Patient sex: F
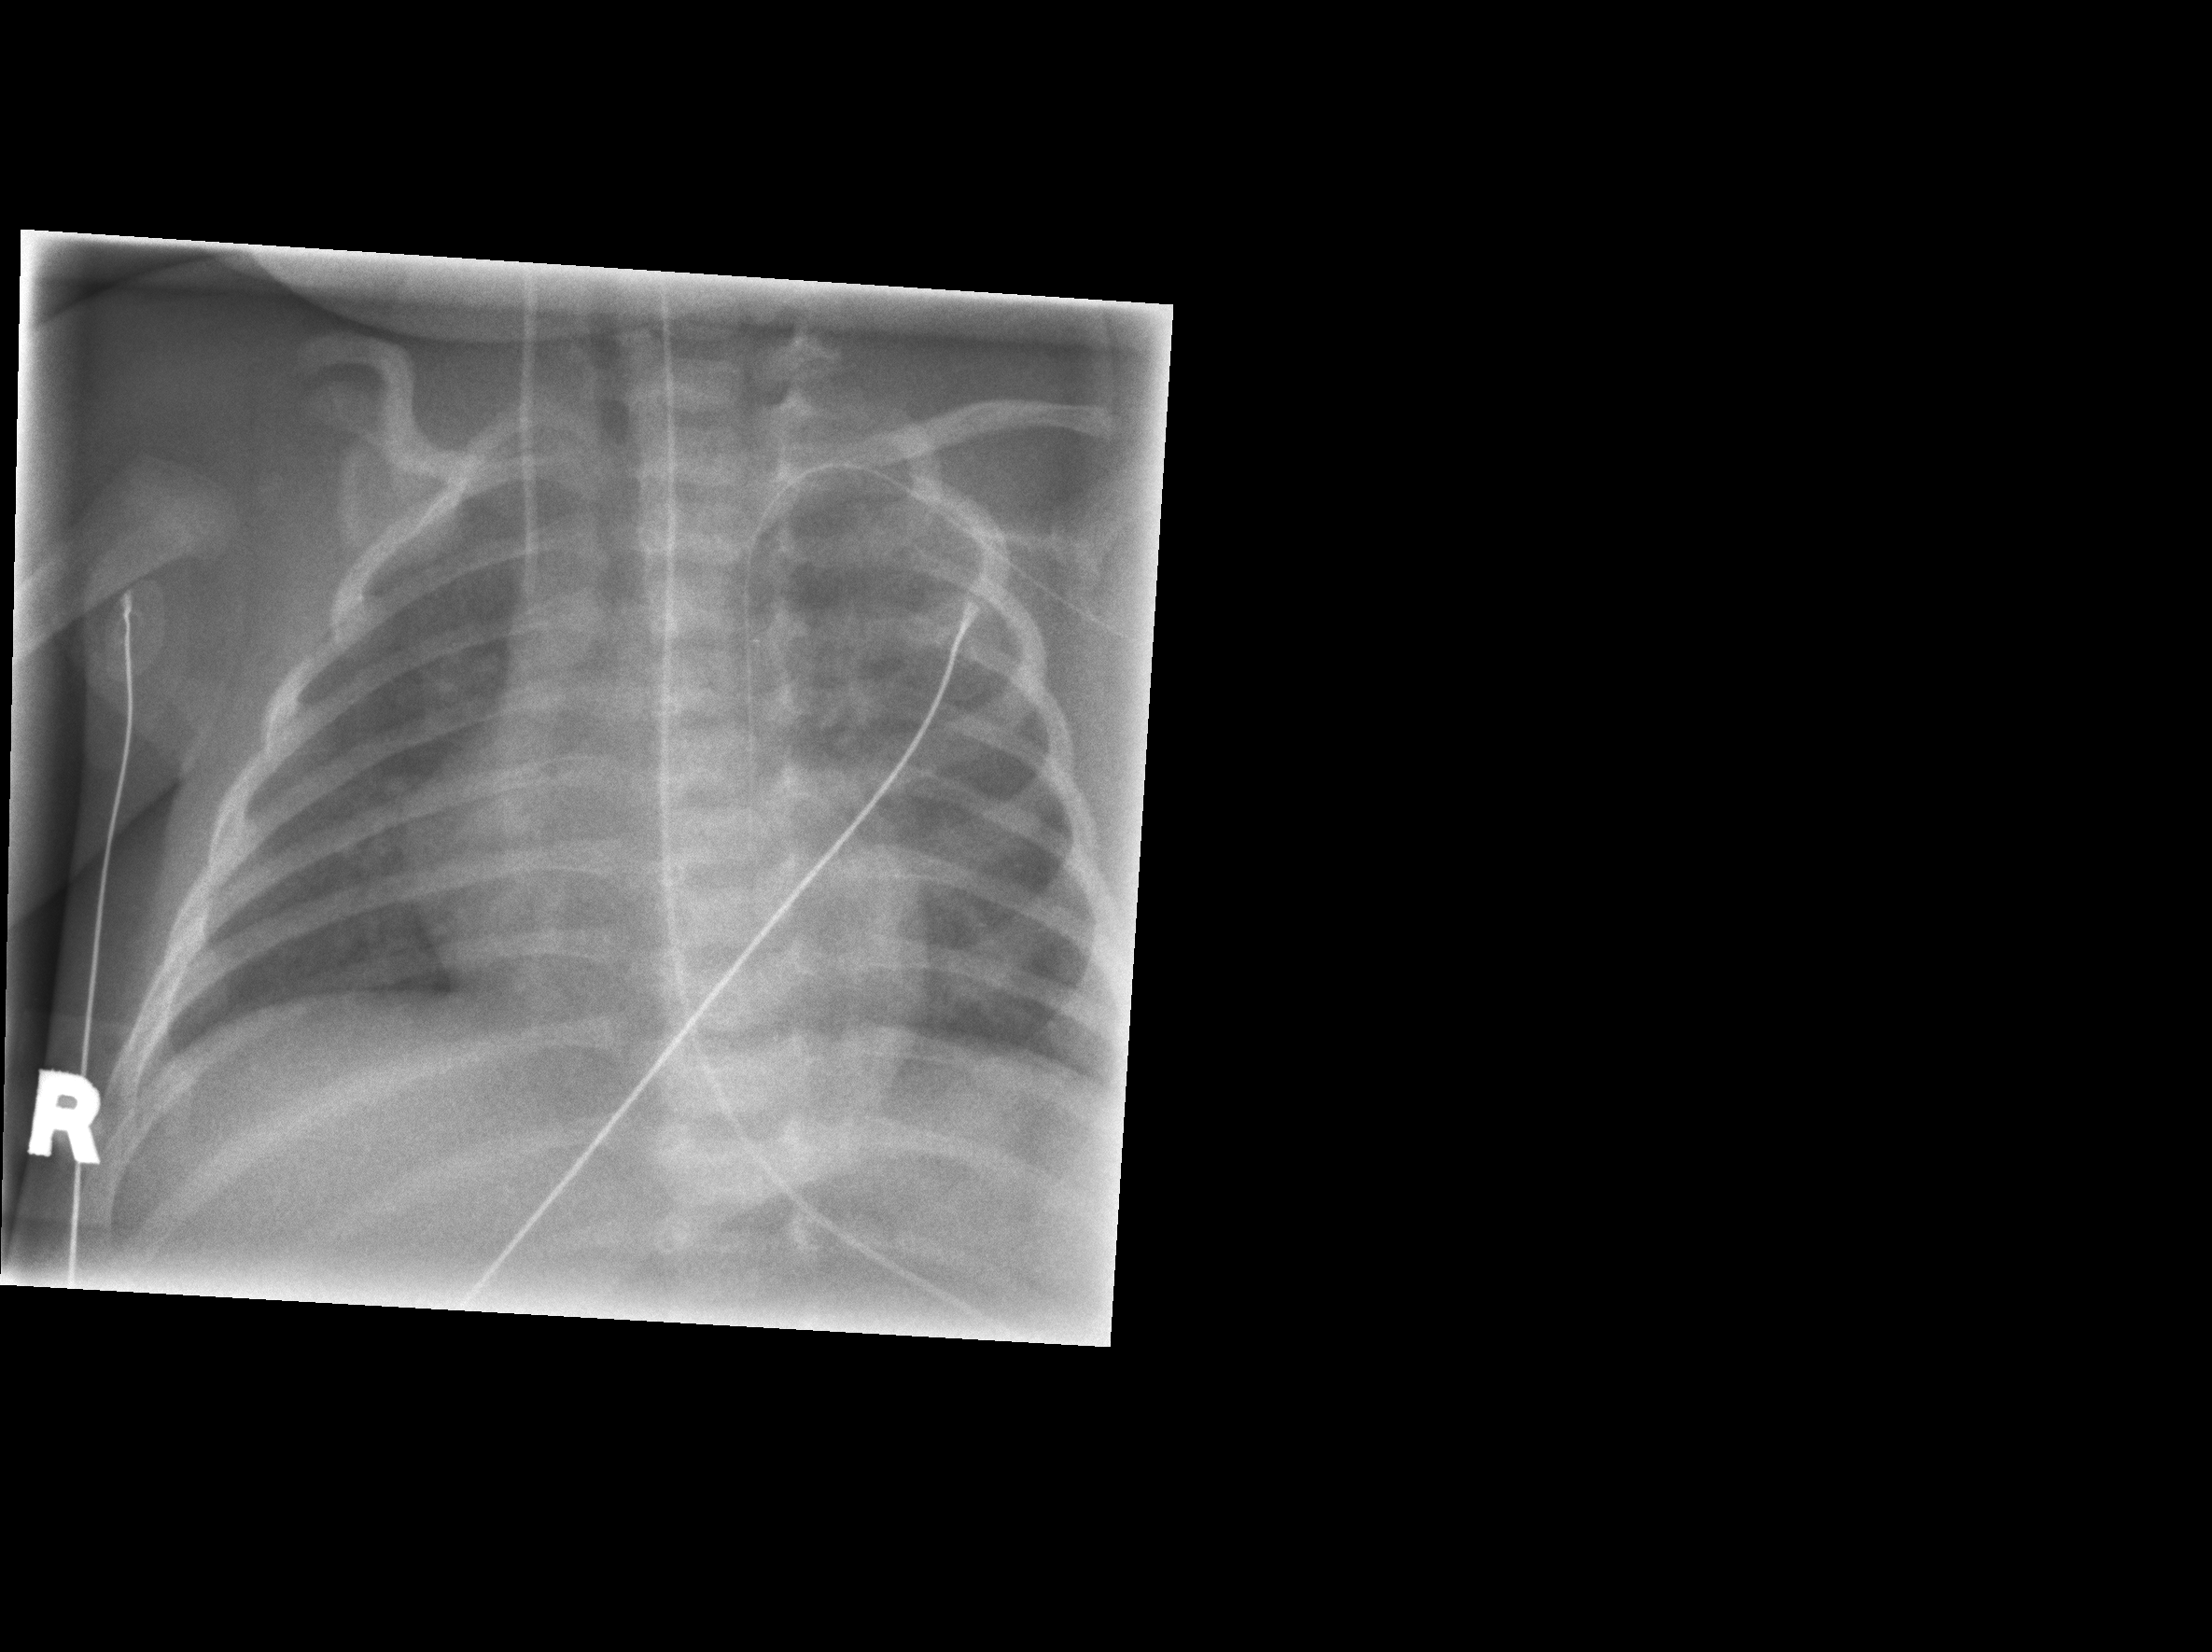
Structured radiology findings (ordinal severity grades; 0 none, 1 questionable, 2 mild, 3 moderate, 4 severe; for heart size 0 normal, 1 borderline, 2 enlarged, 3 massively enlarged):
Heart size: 0
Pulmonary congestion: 0
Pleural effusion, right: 0
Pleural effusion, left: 0
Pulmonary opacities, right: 0
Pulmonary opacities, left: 0
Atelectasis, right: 2
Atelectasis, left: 1